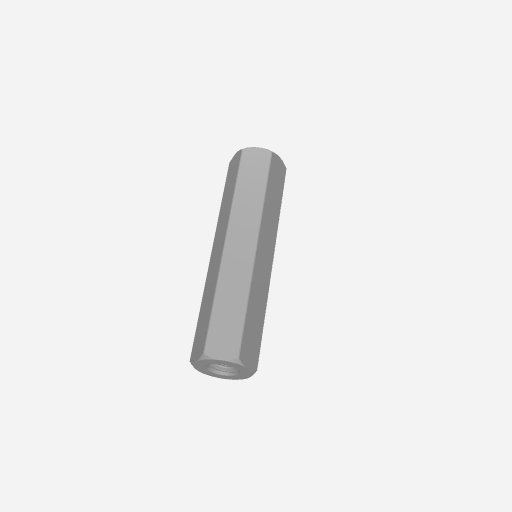
Part: Standoff8RID30